Question: I am trying to learn about sockets, the first result on Google provides some source code about resolving an IP address. When typing this code into VS2010, I see the message that it is depreciated.
I then visit the MSDN website to find out more about it, and it is indeed depreciated.
<URL>
The page isn't helpful in that it doesn't tell me if a different approach is suggested (ie, new or alternate namespace/methods etc).
Does any one know what the alternative is?
Intellisense is not telling me:

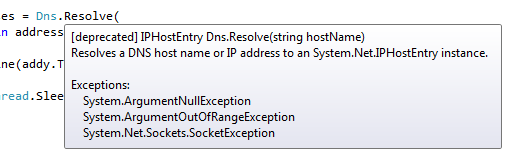
Answer: From the link:
'''
[ObsoleteAttribute("Resolve is obsoleted for this type, please use GetHostEntry instead. http://go.microsoft.com/fwlink/?linkid=14202")]
'''
As you can see it refers to <URL>.
When compiling you should also get a warning with the above message.